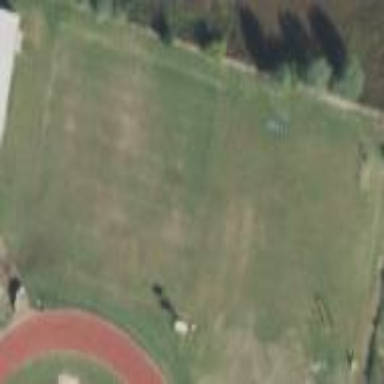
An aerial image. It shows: Rugby union pitch for leisure land.